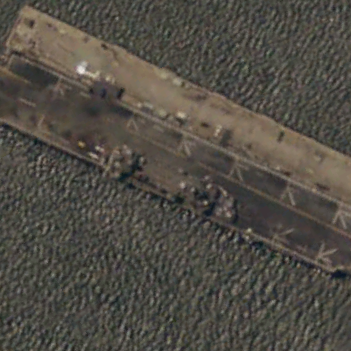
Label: assault